Question: I've got a form with a input field(FIELD1). When the user types in FIELD1 it filters values in FIELD2. Then they click on FIELD2 and it display's the value selected via javascript (this tutorial: <URL>. The problem I'm having is that the value of FIELD2 is the companyID in the table - how do I include the javascript to lookup the company name from the table. Picture attached.
'''
<script type="text/javascript">
function changeText2(){
var userInput = document.getElementById('cv_bus').value;
document.getElementById('boldStuff2').innerHTML = userInput;
document.getElementById('filterTxt').innerHTML = userInput;
}
</script>
<table style="width:500px;border:1px solid #000;">
<tr><td>2</td><td>Type in the box below to narrow the list of names:</td></tr>
<tr><td></td><td><input type="text" name="filterTxt" id="filterTxt" tabindex="2" style="width: 400px"></td></tr>
<tr><td></td><td><p>SELECTED: <font color=red><b id='boldStuff2'>NONE</b> </p></font></td></tr>
<tr><td></td><td>Select the apropriate name:</td></tr>
<tr><td></td><td><select autocomplete="off" id="cv_bus" name="cv_bus" size=15 tabindex="2" style="width: 400px" onclick="changeText2()">
<?php
include 'cv_con.php';
$get = mysqli_query($con,"SELECT * FROM cv_companies order by compname");
$result = mysqli_query($con,"SELECT * FROM cv_companies order by compname");
//$option = '';
while($row = mysqli_fetch_array($result)) {
$option .= '<option value = "'.$row['id'].'">'.$row['compname'].'</option>';
}
?>
<?php echo $option; ?></select>
'''

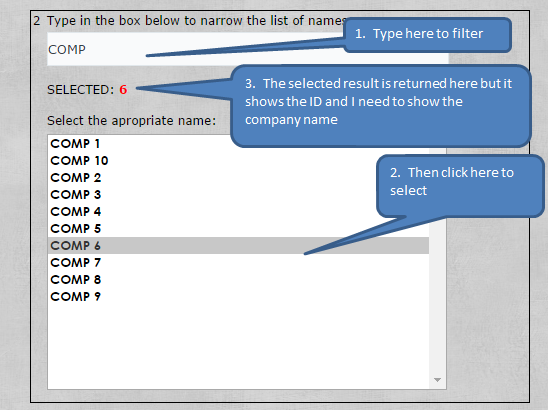
Answer: '''
var el = document.getElementById('cv_bus');
var text = el.options[el.selectedIndex].innerHTML;
'''
Try this example, first get the ID then access to the options label.